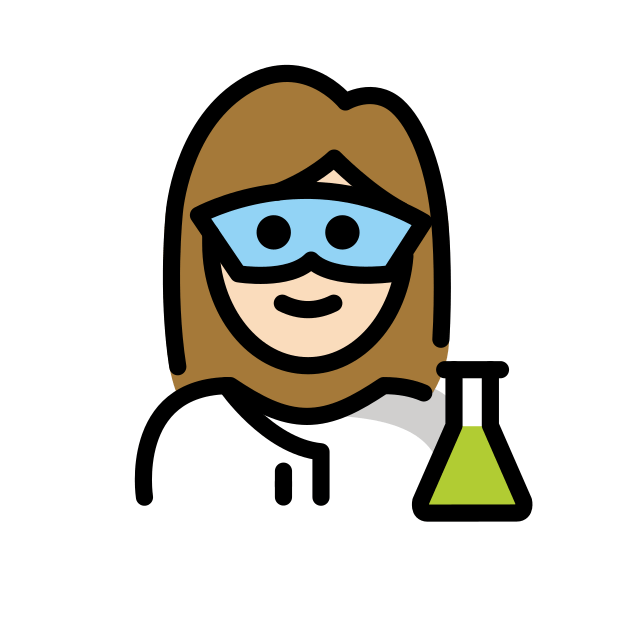
woman scientist: light skin tone